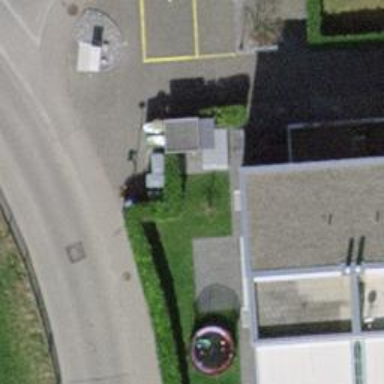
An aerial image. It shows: Disabled parking space.